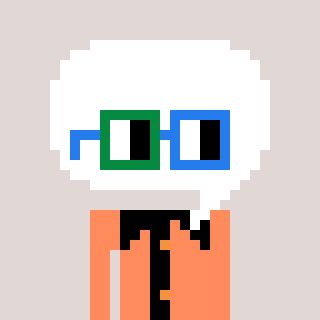
a pixel art character with square green and blue glasses, a speech bubble-shaped head and a peachy-colored body on a warm background